【题型】填空题　【知识点】向量　【难度】easy
如图，已知 $\triangle ABC$ 中，中线 $AM$、$BN$ 相交于点 $G$，设 $\overrightarrow{AG} = \vec{a}$，$\overrightarrow{BG} = \vec{b}$，那么向量 $\overrightarrow{BC}$ 用向量 $\vec{a}, \vec{b}$ 表示为 \underline{\hspace{5em}} .

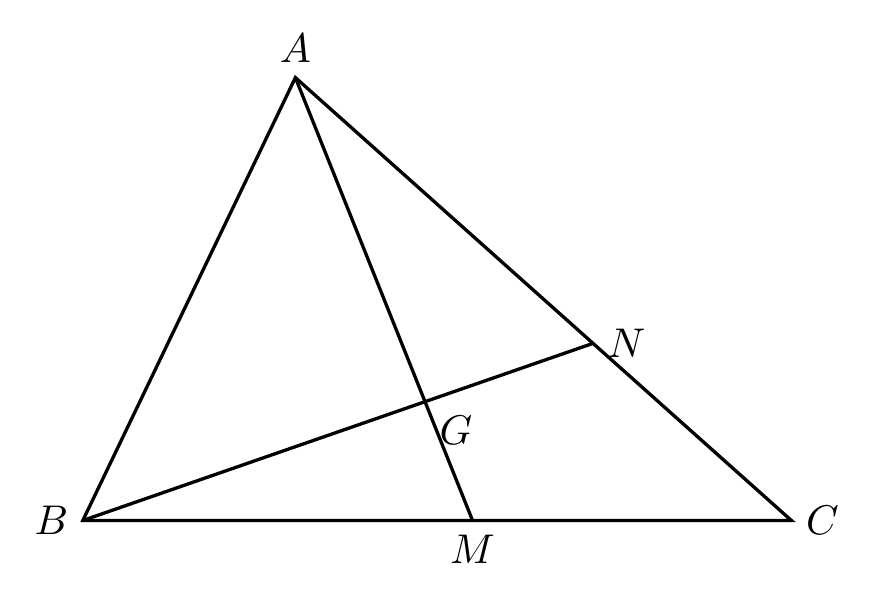
【解答】
【答案】$\hat{a}+2\hat{b}/\vec{a} + 2\vec{b}$

【分析】本题考查了三角形的重心，三角形法则等知识. 解题的关键在于对知识的熟练掌握与灵活运用. 根据重心的性质可得 $AG = 2GM$，$BC = 2BM$，利用三角形法则求出 $\overrightarrow{BM}$，进而可得结果.

【详解】解：$\because$ 中线 $AM$、$BN$ 交于点 $G$,

$\therefore AG = 2GM, BC = 2BM,$

$\therefore GM = \frac{1}{2} AG,$

$\because \overrightarrow{BM} = \overrightarrow{BG} + \overrightarrow{GM}$，即 $\overrightarrow{BM} = \frac{1}{2}\vec{a} + \vec{b},$

$\therefore \overrightarrow{BC} = 2\overrightarrow{BM} = \vec{a} + 2\vec{b}.$

故答案为：$\vec{a} + 2\vec{b}.$